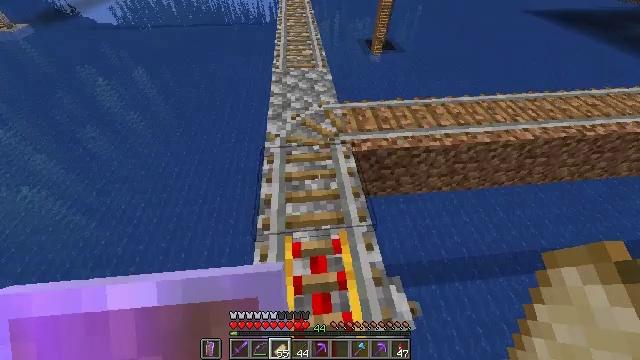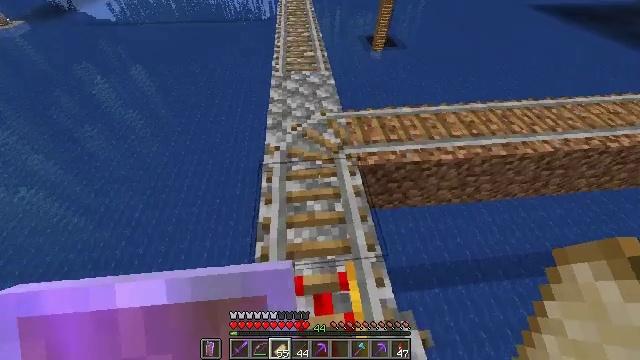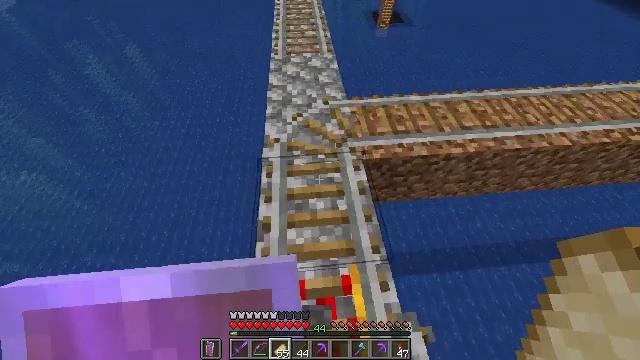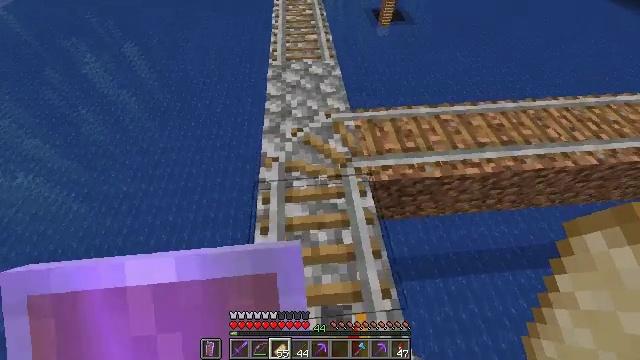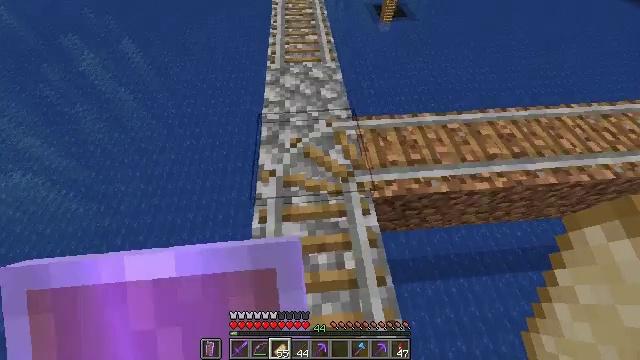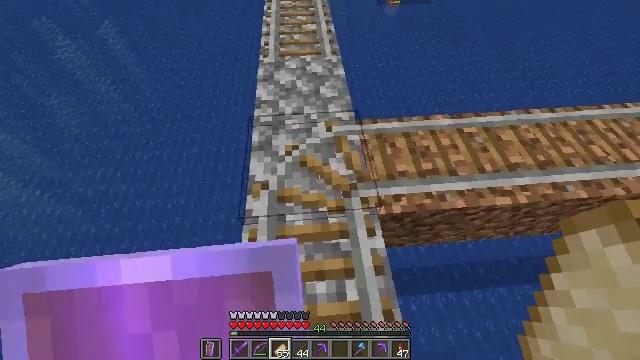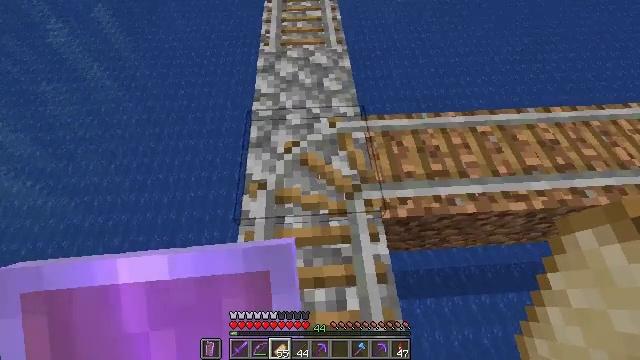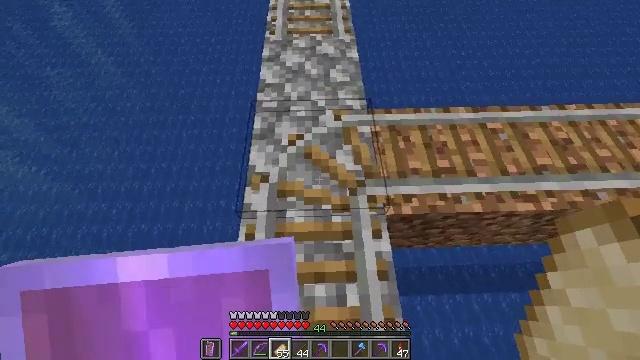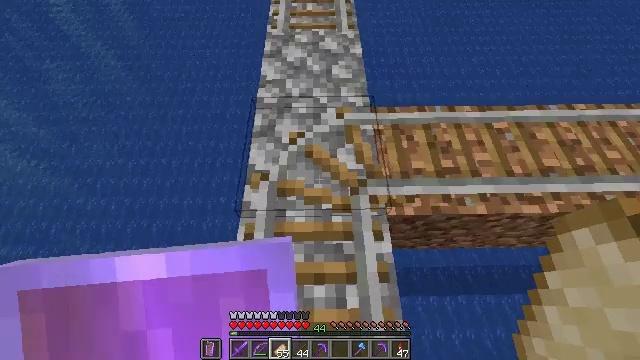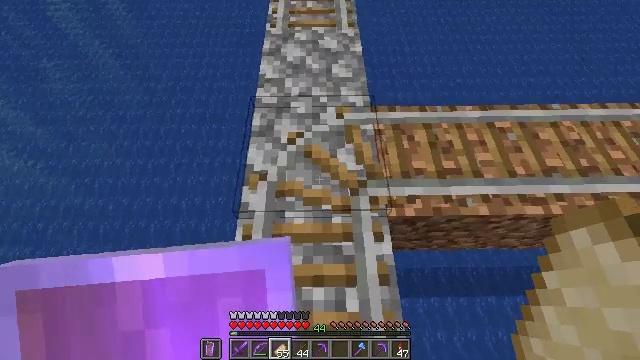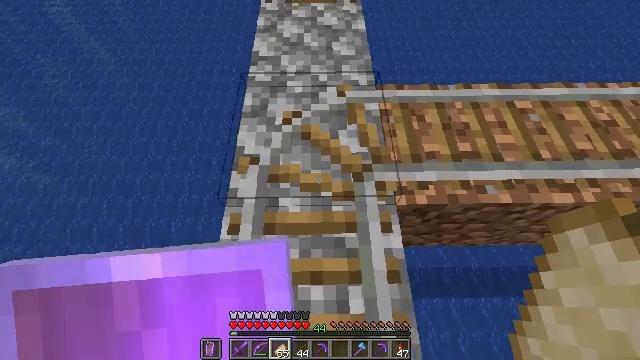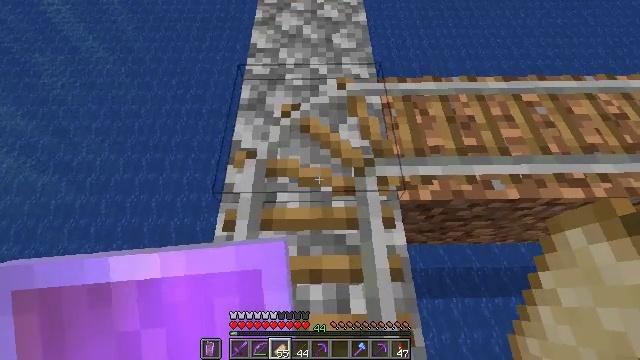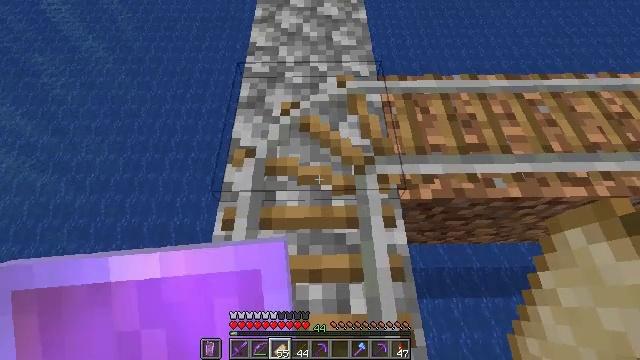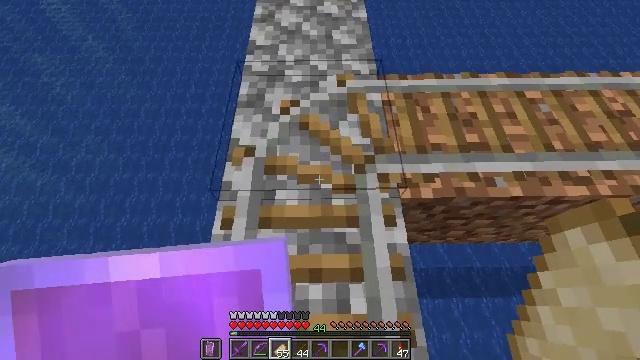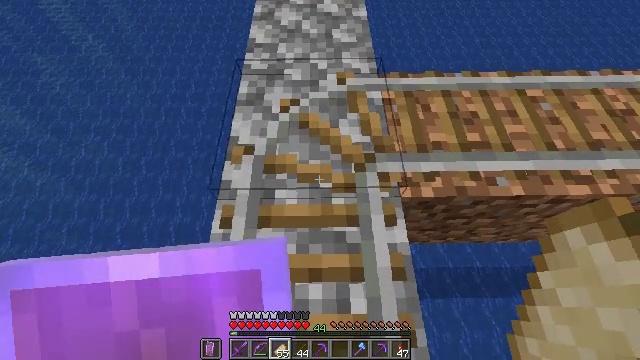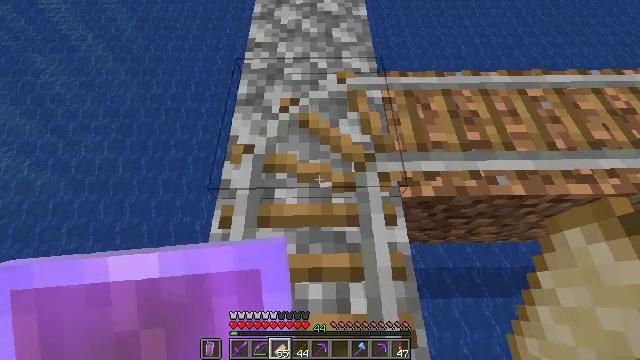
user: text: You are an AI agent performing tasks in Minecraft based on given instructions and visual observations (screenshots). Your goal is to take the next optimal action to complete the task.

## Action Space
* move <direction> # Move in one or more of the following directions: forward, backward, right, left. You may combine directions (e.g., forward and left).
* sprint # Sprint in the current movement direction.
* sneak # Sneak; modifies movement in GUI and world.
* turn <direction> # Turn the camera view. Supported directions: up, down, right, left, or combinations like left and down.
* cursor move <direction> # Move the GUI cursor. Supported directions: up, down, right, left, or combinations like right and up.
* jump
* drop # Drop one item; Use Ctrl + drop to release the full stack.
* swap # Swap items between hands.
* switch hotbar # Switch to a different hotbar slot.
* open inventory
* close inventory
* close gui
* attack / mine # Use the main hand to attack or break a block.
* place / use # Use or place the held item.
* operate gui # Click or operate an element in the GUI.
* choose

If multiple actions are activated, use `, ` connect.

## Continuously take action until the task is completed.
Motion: motion action
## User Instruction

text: Mine the rail.
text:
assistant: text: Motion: move forward, sprint
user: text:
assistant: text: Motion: move forward, sprint, turn down
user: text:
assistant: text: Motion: move forward, sprint
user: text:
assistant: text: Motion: no_op
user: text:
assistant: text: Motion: no_op
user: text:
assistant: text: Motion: turn left and down
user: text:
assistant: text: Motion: turn left and down
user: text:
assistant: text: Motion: sneak
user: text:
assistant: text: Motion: sneak
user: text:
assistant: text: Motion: sneak
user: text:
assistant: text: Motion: sneak
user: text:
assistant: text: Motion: sneak
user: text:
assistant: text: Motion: sneak
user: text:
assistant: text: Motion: sneak
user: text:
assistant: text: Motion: sneak
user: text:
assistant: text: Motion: sneak
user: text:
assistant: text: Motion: sneak
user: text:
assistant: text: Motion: sneak
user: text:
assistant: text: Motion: sneak
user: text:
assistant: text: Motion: sneak
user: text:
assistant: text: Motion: sneak
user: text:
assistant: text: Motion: sneak
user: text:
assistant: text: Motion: sneak
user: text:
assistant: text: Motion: sneak
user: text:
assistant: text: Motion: sneak
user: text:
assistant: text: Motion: sneak
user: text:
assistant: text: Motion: sneak
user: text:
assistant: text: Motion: sneak
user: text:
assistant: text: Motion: sneak
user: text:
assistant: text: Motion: move forward, sneak